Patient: sex M, age 57
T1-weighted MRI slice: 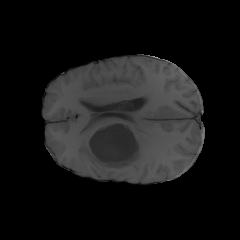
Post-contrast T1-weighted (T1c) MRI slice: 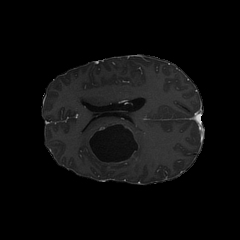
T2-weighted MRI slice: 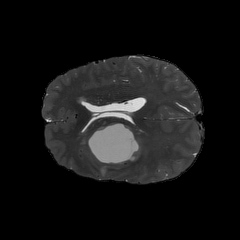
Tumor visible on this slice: yes
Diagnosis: Glioblastoma, IDH-wildtype
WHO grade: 4